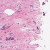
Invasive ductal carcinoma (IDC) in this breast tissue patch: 0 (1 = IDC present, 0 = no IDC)